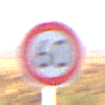
Verkehrszeichen: Geschwindigkeit60
Umgebung: Outdoor, Nature
Tageszeit: MorningAfternoon
Wetter: Clear
Licht: Natural
Jahreszeit: NotSpecified
Kontrast: HighContrast